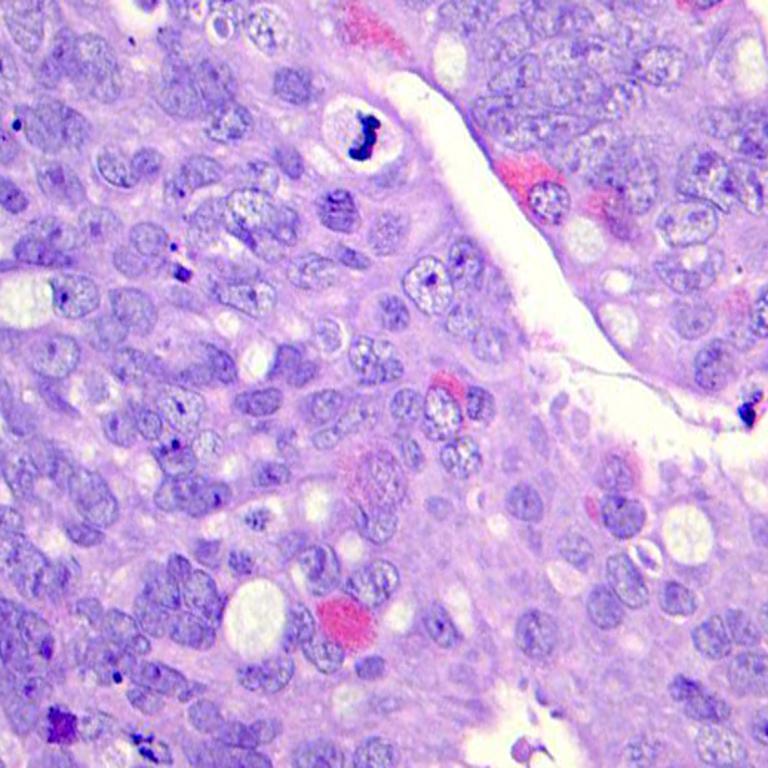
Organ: colon
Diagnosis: adenocarcinomas